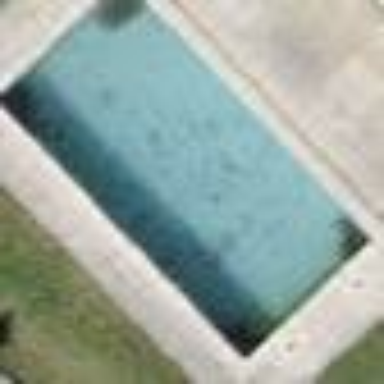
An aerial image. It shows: Swimming pool located in leisure land.